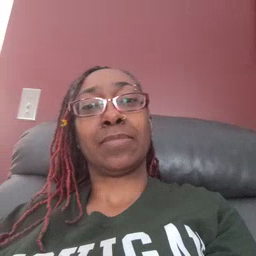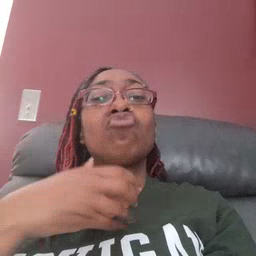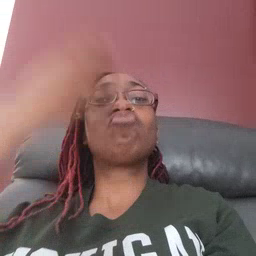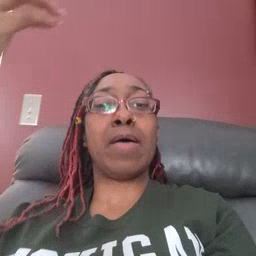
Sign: giraffe